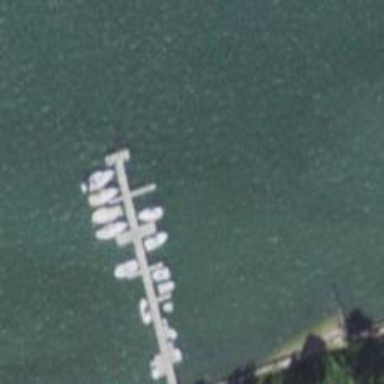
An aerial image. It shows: Man-made pier.